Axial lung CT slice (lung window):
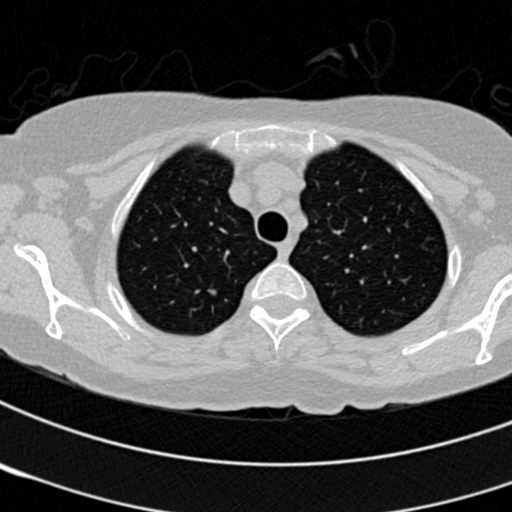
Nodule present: no